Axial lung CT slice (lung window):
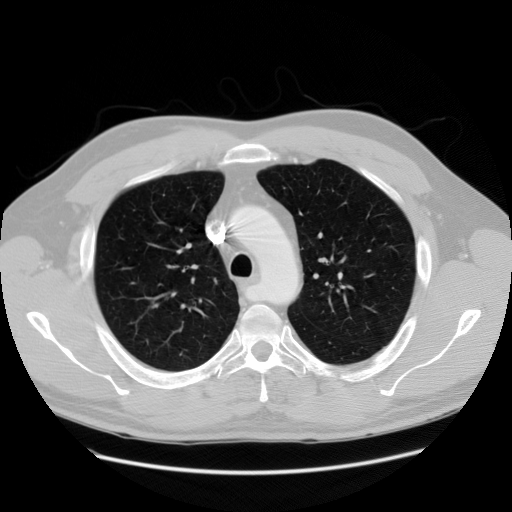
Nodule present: no